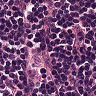
Metastatic tissue present: no